Question: I can't seem to get the styling correct on the video player controls as nothing seems to align correctly.
I've tried wrapping the items in divs, and lis but things just don't seem to move or align correctly.
Any suggestions?
What i have so far:
<URL>
'''
var vid, playbtn, seekslider, curtimetext, durtimetext, mutebtn, volumeslider, fullscreenbtn;
function intializePlayer() {
// Set object references
vid = document.getElementById("my_video");
playbtn = document.getElementById("playpausebtn");
seekslider = document.getElementById("seekslider");
curtimetext = document.getElementById("curtimetext");
durtimetext = document.getElementById("durtimetext");
mutebtn = document.getElementById("mutebtn");
volumeslider = document.getElementById("volumeslider");
fullscreenbtn = document.getElementById("fullscreenbtn");
// Add event listeners
playbtn.addEventListener("click", playPause, false);
seekslider.addEventListener("change", vidSeek, false);
vid.addEventListener("timeupdate", seektimeupdate, false);
mutebtn.addEventListener("click", vidmute, false);
volumeslider.addEventListener("change", setvolume, false);
fullscreenbtn.addEventListener("click", toggleFullScreen, false);
}
window.onload = intializePlayer;
function playPause() {
if (vid.paused) {
vid.play();
playbtn.style.background = "url(data:image/svg+xml;base64,PD94bWwgdmVyc2lvbj0iMS4wIiBlbmNvZGluZz0idXRmLTgiPz4NCjwhLS0gR2VuZXJhdG9yOiBBZG9iZSBJbGx1c3RyYXRvciAxNS4xLjAsIFNWRyBFeHBvcnQgUGx1Zy1JbiAuIFNWRyBWZXJzaW9uOiA2LjAwIEJ1aWxkIDApICAtLT4NCjwhRE9DVFlQRSBzdmcgUFVCTElDICItLy9XM0MvL0RURCBTVkcgMS4xLy9FTiIgImh0dHA6Ly93d3cudzMub3JnL0dyYXBoaWNzL1NWRy8xLjEvRFREL3N2ZzExLmR0ZCI+DQo8c3ZnIHZlcnNpb249IjEuMSIgaWQ9IkxheWVyXzEiIHhtbG5zPSJodHRwOi8vd3d3LnczLm9yZy8yMDAwL3N2ZyIgeG1sbnM6eGxpbms9Imh0dHA6Ly93d3cudzMub3JnLzE5OTkveGxpbmsiIHg9IjBweCIgeT0iMHB4Ig0KCSB3aWR0aD0iMThweCIgaGVpZ2h0PSIxOHB4IiB2aWV3Qm94PSIwIDAgMTggMTgiIGVuYWJsZS1iYWNrZ3JvdW5kPSJuZXcgMCAwIDE4IDE4IiB4bWw6c3BhY2U9InByZXNlcnZlIj4NCjxnPg0KCTxwYXRoIGZpbGw9IiNGRkZGRkYiIGQ9Ik03LjAxMSwxNi4yODVjMCwwLjY3Mi0wLjYxMiwxLjIxNS0xLjM2NiwxLjIxNUg0LjIyM2MtMC43NTQsMC0xLjM2NS0wLjU0My0xLjM2NS0xLjIxNVYxLjcxNA0KCQljMC0wLjY3LDAuNjExLTEuMjE0LDEuMzY1LTEuMjE0aDEuNDIyYzAuNzU0LDAsMS4zNjYsMC41NDQsMS4zNjYsMS4yMTRWMTYuMjg1eiIvPg0KCTxwYXRoIGZpbGw9IiNGRkZGRkYiIGQ9Ik0xNS4xNDIsMTYuMjg1YzAsMC42NzItMC41ODYsMS4yMTUtMS4zMDgsMS4yMTVoLTEuMzYzYy0wLjcyMywwLTEuMzA4LTAuNTQzLTEuMzA4LTEuMjE1VjEuNzE0DQoJCWMwLTAuNjcsMC41ODUtMS4yMTQsMS4zMDgtMS4yMTRoMS4zNjNjMC43MjIsMCwxLjMwOCwwLjU0NCwxLjMwOCwxLjIxNFYxNi4yODV6Ii8+DQo8L2c+DQo8L3N2Zz4NCg==)";
playbtn.style.backgroundSize = "100% 100%";
} else {
vid.pause();
playbtn.style.background = "url(data:image/svg+xml;base64,PD94bWwgdmVyc2lvbj0iMS4wIiBlbmNvZGluZz0idXRmLTgiPz4NCjwhLS0gR2VuZXJhdG9yOiBBZG9iZSBJbGx1c3RyYXRvciAxNS4xLjAsIFNWRyBFeHBvcnQgUGx1Zy1JbiAuIFNWRyBWZXJzaW9uOiA2LjAwIEJ1aWxkIDApICAtLT4NCjwhRE9DVFlQRSBzdmcgUFVCTElDICItLy9XM0MvL0RURCBTVkcgMS4xLy9FTiIgImh0dHA6Ly93d3cudzMub3JnL0dyYXBoaWNzL1NWRy8xLjEvRFREL3N2ZzExLmR0ZCI+DQo8c3ZnIHZlcnNpb249IjEuMSIgaWQ9IkxheWVyXzEiIHhtbG5zPSJodHRwOi8vd3d3LnczLm9yZy8yMDAwL3N2ZyIgeG1sbnM6eGxpbms9Imh0dHA6Ly93d3cudzMub3JnLzE5OTkveGxpbmsiIHg9IjBweCIgeT0iMHB4Ig0KCSB3aWR0aD0iMThweCIgaGVpZ2h0PSIxOHB4IiB2aWV3Qm94PSI5MSA5MSAxOCAxOCIgZW5hYmxlLWJhY2tncm91bmQ9Im5ldyA5MSA5MSAxOCAxOCIgeG1sOnNwYWNlPSJwcmVzZXJ2ZSI+DQo8Zz4NCgk8cGF0aCBvcGFjaXR5PSIwLjk1IiBmaWxsPSIjRkZGRkZGIiBlbmFibGUtYmFja2dyb3VuZD0ibmV3ICAgICIgZD0iTTkzLjI1OCw5MS4yMzlsMTQuNjkyLDcuNjgxYzEuMTQxLDAuNTk2LDEuMTQxLDEuNTYzLDAsMi4xNTkNCgkJbC0xNC42OTIsNy42ODNjLTEuMTQsMC41OTctMi4wNjQsMC4wMzctMi4wNjQtMS4yNDhWOTIuNDg3QzkxLjE5NCw5MS4yMDIsOTIuMTE4LDkwLjY0Myw5My4yNTgsOTEuMjM5eiIvPg0KPC9nPg0KPC9zdmc+DQo=)";
playbtn.style.backgroundSize = "100% 100%";
}
}
function vidSeek() {
var seekto = vid.duration * (seekslider.value / 100);
vid.currentTime = seekto;
}
function seektimeupdate() {
var nt = vid.currentTime * (100 / vid.duration);
seekslider.value = nt;
var curmins = Math.floor(vid.currentTime / 60);
var cursecs = Math.floor(vid.currentTime - curmins * 60);
var durmins = Math.floor(vid.duration / 60);
var dursecs = Math.floor(vid.duration - durmins * 60);
if (cursecs < 10) {
cursecs = "0" + cursecs;
}
if (dursecs < 10) {
dursecs = "0" + dursecs;
}
if (curmins < 10) {
curmins = "0" + curmins;
}
if (durmins < 10) {
durmins = "0" + durmins;
}
curtimetext.innerHTML = curmins + ":" + cursecs;
durtimetext.innerHTML = durmins + ":" + dursecs;
}
function vidmute() {
if (vid.muted) {
vid.muted = false;
mutebtn.innerHTML = "Mute";
} else {
vid.muted = true;
mutebtn.innerHTML = "Unmute";
}
}
function setvolume() {
vid.volume = volumeslider.value / 100;
}
function toggleFullScreen() {
if (vid.requestFullScreen) {
vid.requestFullScreen();
} else if (vid.webkitRequestFullScreen) {
vid.webkitRequestFullScreen();
} else if (vid.mozRequestFullScreen) {
vid.mozRequestFullScreen();
}
}
'''
'''
#video-container,
#playpausebtn,
#fullscreenbtn,
#mutebtn,
#curtimetext,
#durtimetext,
#seekslider,
#volumeslider {
-moz-box-sizing: border-box;
-webkit-box-sizing: border-box;
box-sizing: border-box;
}
#video-container {
position: relative;
}
div#video_controls_bar {
position: absolute;
background: #61676D;
bottom: 0;
left: 0;
right: 0;
margin: 0 auto 5% auto;
width: 60%;
height: 35px;
padding-top: 10px;
padding-bottom: 10px;
padding-right: 5%;
padding-left: 5%;
-webkit-border-radius: 12px;
-moz-border-radius: 12px;
border-radius: 12px;
opacity: 0;
-webkit-transition: opacity .3s;
-moz-transition: opacity .3s;
-o-transition: opacity .3s;
-ms-transition: opacity .3s;
transition: opacity .3s;
}
#video-container:hover #video_controls_bar {
opacity: 1;
}
button#playpausebtn {
background: url(data:image/svg+xml;base64,PD94bWwgdmVyc2lvbj0iMS4wIiBlbmNvZGluZz0idXRmLTgiPz4NCjwhLS0gR2VuZXJhdG9yOiBBZG9iZSBJbGx1c3RyYXRvciAxNS4xLjAsIFNWRyBFeHBvcnQgUGx1Zy1JbiAuIFNWRyBWZXJzaW9uOiA2LjAwIEJ1aWxkIDApICAtLT4NCjwhRE9DVFlQRSBzdmcgUFVCTElDICItLy9XM0MvL0RURCBTVkcgMS4xLy9FTiIgImh0dHA6Ly93d3cudzMub3JnL0dyYXBoaWNzL1NWRy8xLjEvRFREL3N2ZzExLmR0ZCI+DQo8c3ZnIHZlcnNpb249IjEuMSIgaWQ9IkxheWVyXzEiIHhtbG5zPSJodHRwOi8vd3d3LnczLm9yZy8yMDAwL3N2ZyIgeG1sbnM6eGxpbms9Imh0dHA6Ly93d3cudzMub3JnLzE5OTkveGxpbmsiIHg9IjBweCIgeT0iMHB4Ig0KCSB3aWR0aD0iMThweCIgaGVpZ2h0PSIxOHB4IiB2aWV3Qm94PSI5MSA5MSAxOCAxOCIgZW5hYmxlLWJhY2tncm91bmQ9Im5ldyA5MSA5MSAxOCAxOCIgeG1sOnNwYWNlPSJwcmVzZXJ2ZSI+DQo8Zz4NCgk8cGF0aCBvcGFjaXR5PSIwLjk1IiBmaWxsPSIjRkZGRkZGIiBlbmFibGUtYmFja2dyb3VuZD0ibmV3ICAgICIgZD0iTTkzLjI1OCw5MS4yMzlsMTQuNjkyLDcuNjgxYzEuMTQxLDAuNTk2LDEuMTQxLDEuNTYzLDAsMi4xNTkNCgkJbC0xNC42OTIsNy42ODNjLTEuMTQsMC41OTctMi4wNjQsMC4wMzctMi4wNjQtMS4yNDhWOTIuNDg3QzkxLjE5NCw5MS4yMDIsOTIuMTE4LDkwLjY0Myw5My4yNTgsOTEuMjM5eiIvPg0KPC9nPg0KPC9zdmc+DQo=);
background-size: 100% 100%;
background-repeat: no-repeat;
width: 7%;
height: 30px;
cursor: pointer;
border: 0;
background-color: red;
}
button#playpausebtn:hover {
cursor: pointer;
}
button#fullscreenbtn {
background: url(data:image/svg+xml;base64,PD94bWwgdmVyc2lvbj0iMS4wIiBlbmNvZGluZz0idXRmLTgiPz4NCjwhLS0gR2VuZXJhdG9yOiBBZG9iZSBJbGx1c3RyYXRvciAxNS4xLjAsIFNWRyBFeHBvcnQgUGx1Zy1JbiAuIFNWRyBWZXJzaW9uOiA2LjAwIEJ1aWxkIDApICAtLT4NCjwhRE9DVFlQRSBzdmcgUFVCTElDICItLy9XM0MvL0RURCBTVkcgMS4xLy9FTiIgImh0dHA6Ly93d3cudzMub3JnL0dyYXBoaWNzL1NWRy8xLjEvRFREL3N2ZzExLmR0ZCI+DQo8c3ZnIHZlcnNpb249IjEuMSIgaWQ9IkxheWVyXzEiIHhtbG5zPSJodHRwOi8vd3d3LnczLm9yZy8yMDAwL3N2ZyIgeG1sbnM6eGxpbms9Imh0dHA6Ly93d3cudzMub3JnLzE5OTkveGxpbmsiIHg9IjBweCIgeT0iMHB4Ig0KCSB3aWR0aD0iMThweCIgaGVpZ2h0PSIxOHB4IiB2aWV3Qm94PSIwIDAgMTggMTgiIGVuYWJsZS1iYWNrZ3JvdW5kPSJuZXcgMCAwIDE4IDE4IiB4bWw6c3BhY2U9InByZXNlcnZlIj4NCjxnIG9wYWNpdHk9IjAuOTUiPg0KCTxwYXRoIGZpbGw9IiNGRkZGRkYiIGQ9Ik0xNy41LDEyLjU1MWMwLDAuMzg1LTAuMzE0LDAuNjk5LTAuNjk5LDAuNjk5aC0xLjM5MmMtMC4zODUsMC0wLjQ3NywwLjIyMy0wLjIwNCwwLjQ5M2wxLjgxMSwxLjgwNA0KCQljMC4yNzIsMC4yNzEsMC4yNzIsMC43MTcsMC4wMDIsMC45ODlsLTAuNTA3LDAuNTFjLTAuMjcxLDAuMjczLTAuNzE0LDAuMjczLTAuOTg1LDBsLTEuNzgzLTEuNzk3DQoJCWMtMC4yNzEtMC4yNzMtMC40OTItMC4xODMtMC40OTIsMC4yMDJ2MS4zNWMwLDAuMzg1LTAuMzE0LDAuNjk5LTAuNjk5LDAuNjk5aC0wLjcyNmMtMC4zODYsMC0wLjctMC4zMTQtMC43LTAuNjk5di00Ljk3Ng0KCQljMC0wLjM4NiwwLjMxNC0wLjcsMC43LTAuN2g0Ljk3NmMwLjM4NSwwLDAuNjk5LDAuMzE0LDAuNjk5LDAuN1YxMi41NTF6IE0wLjUsMTIuNTUxYzAsMC4zODUsMC4zMTQsMC42OTksMC42OTksMC42OTloMS4zNQ0KCQljMC4zODUsMCwwLjQ3NiwwLjIyMywwLjIwNSwwLjQ5NGwtMS44MDEsMS44MDNjLTAuMjcyLDAuMjcxLTAuMjcyLDAuNzE3LDAsMC45ODhsMC41MTQsMC41MTRjMC4yNzEsMC4yNzIsMC43MTcsMC4yNzIsMC45ODgsMA0KCQlsMS44MDEtMS44MDFjMC4yNzItMC4yNzIsMC40OTUtMC4xOCwwLjQ5NSwwLjIwNXYxLjM0OGMwLDAuMzg1LDAuMzE0LDAuNjk5LDAuNjk5LDAuNjk5aDAuNzI2YzAuMzg1LDAsMC43LTAuMzE0LDAuNy0wLjY5OXYtNC45NzYNCgkJYzAtMC4zODYtMC4zMTQtMC43LTAuNy0wLjdIMS4xOTljLTAuMzg1LDAtMC42OTksMC4zMTQtMC42OTksMC43VjEyLjU1MXogTTE3LjUsNS40NDljMC0wLjM4NS0wLjMxNC0wLjY5OS0wLjY5OS0wLjY5OWgtMS4zOTINCgkJYy0wLjM4NSwwLTAuNDc2LTAuMjIyLTAuMjAyLTAuNDkybDEuODA2LTEuNzg0YzAuMjczLTAuMjcxLDAuMjc0LTAuNzE0LDAuMDAxLTAuOTg0bC0wLjUtMC40OTcNCgkJYy0wLjI3Mi0wLjI3MS0wLjcxNy0wLjI2OS0wLjk4OCwwLjAwNGwtMS43ODMsMS43OTdDMTMuNDcyLDMuMDY3LDEzLjI1LDIuOTc2LDEzLjI1LDIuNTlWMS4xOTljMC0wLjM4NS0wLjMxNC0wLjY5OS0wLjY5OS0wLjY5OQ0KCQloLTAuNzI2Yy0wLjM4NiwwLTAuNywwLjMxNC0wLjcsMC42OTl2NC45NzZjMCwwLjM4NSwwLjMxNCwwLjcsMC43LDAuN2g0Ljk3NmMwLjM4NSwwLDAuNjk5LTAuMzE0LDAuNjk5LTAuN1Y1LjQ0OXogTTAuNSw2LjE3NQ0KCQljMCwwLjM4NSwwLjMxNCwwLjcsMC42OTksMC43aDQuOTc2YzAuMzg1LDAsMC43LTAuMzE0LDAuNy0wLjdWMS4xOTljMC0wLjM4NS0wLjMxNC0wLjY5OS0wLjctMC42OTlINS40NDkNCgkJQzUuMDY0LDAuNSw0Ljc1LDAuODE0LDQuNzUsMS4xOTlWMi41OWMwLDAuMzg1LTAuMjIyLDAuNDc4LTAuNDk1LDAuMjA1bC0xLjgwMS0xLjhDMi4xODMsMC43MjIsMS43MzYsMC43MjEsMS40NjIsMC45OTENCgkJbC0wLjUwNywwLjVjLTAuMjczLDAuMjctMC4yNzQsMC43MTMtMC4wMDEsMC45ODNsMS43OTgsMS43ODRDMy4wMjQsNC41MjgsMi45MzQsNC43NSwyLjU0OSw0Ljc1aC0xLjM1DQoJCUMwLjgxNCw0Ljc1LDAuNSw1LjA2NCwwLjUsNS40NDlWNi4xNzV6Ii8+DQo8L2c+DQo8L3N2Zz4NCg==);
background-size: 100% 100%;
background-repeat: no-repeat;
width: 7%;
height: 40px;
cursor: pointer;
border: 0;
background-color: blue;
}
button#mutebtn {
width: 10%;
background-color: green;
}
#curtimetext,
#durtimetext {
width: 5%;
display: inline-block;
vertical-align: middle;
}
input#seekslider {
width: 35%;
height: 20px;
background-color: yellow;
}
input#volumeslider {
width: 10%;
background-color: red;
}
input[type='range'] {
-webkit-appearance: none !important;
background: #384047;
-webkit-border-radius: 12px;
-moz-border-radius: 12px;
border-radius: 12px;
}
input[type='range']::-webkit-slider-thumb {
-webkit-appearance: none !important;
background: #6CBB7C;
height: 20px;
width: 20px;
border-radius: 100%;
cursor: pointer;
}
input[type="range"]::-webkit-slider-thumb:hover {
-webkit-animation: pulse 1s infinite;
}
@-webkit-keyframes pulse {
from {
-webkit-box-shadow: 0 0 2px transparent;
}
50% {
-webkit-box-shadow: 0 0 10px #e74c3c;
}
to {
-webkit-box-shadow: 0 0 2px transparent;
}
}
@media screen and (max-width: 500px) {
#curtimetext,
#durtimetext {
display: none;
}
}
'''
'''
<div id="video-container">
<video id="my_video" width="100%" height="100%">
<source src="http://romain-menard.fr/cours_html5/sitedemo/src/small.mp4" type="video/mp4" />
<source src="video/movie.webm" type="video/webm" />
</video>
<!-- Video Controls -->
<div id="video_controls_bar">
<button id="playpausebtn"></button>
<span id="curtimetext">00:00</span>
<input id="seekslider" type="range" min="0" max="100" value="0" step="1"><span id="durtimetext">00:00</span>
<button id="mutebtn">Mute</button>
<input id="volumeslider" type="range" min="0" max="100" value="100" step="1">
<button id="fullscreenbtn"></button>
</div>
</div>
'''
This is the effect that i am aiming for

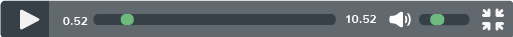
Answer: I have updated your jsfiddle to fix this for you, you elements needed the following CSS added:
'''
.class{
display: inline-block;
vertical-align: middle;
}
'''
<URL>